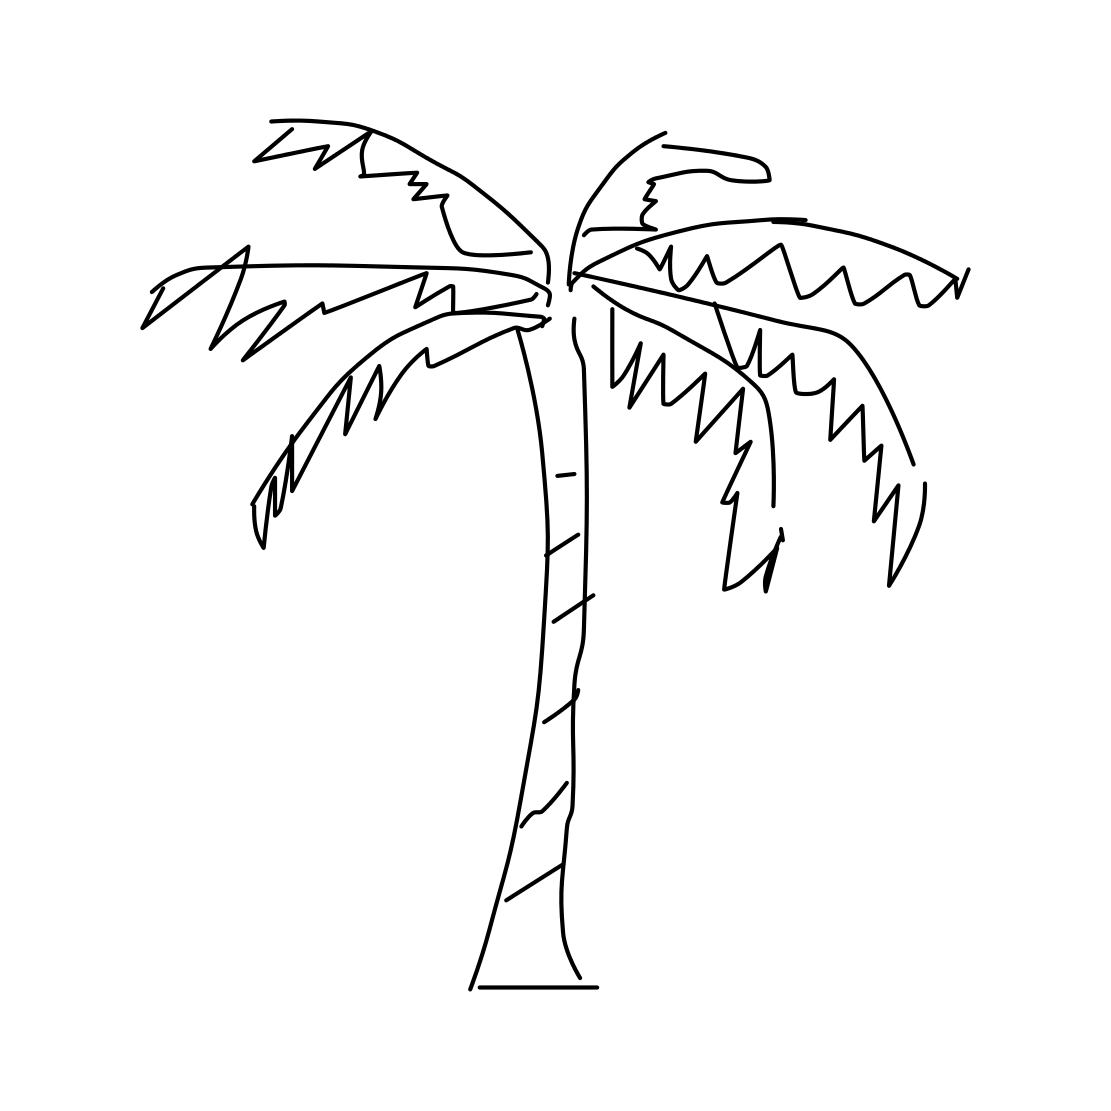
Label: palm tree